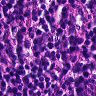
Metastatic tissue present: no